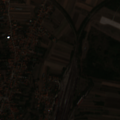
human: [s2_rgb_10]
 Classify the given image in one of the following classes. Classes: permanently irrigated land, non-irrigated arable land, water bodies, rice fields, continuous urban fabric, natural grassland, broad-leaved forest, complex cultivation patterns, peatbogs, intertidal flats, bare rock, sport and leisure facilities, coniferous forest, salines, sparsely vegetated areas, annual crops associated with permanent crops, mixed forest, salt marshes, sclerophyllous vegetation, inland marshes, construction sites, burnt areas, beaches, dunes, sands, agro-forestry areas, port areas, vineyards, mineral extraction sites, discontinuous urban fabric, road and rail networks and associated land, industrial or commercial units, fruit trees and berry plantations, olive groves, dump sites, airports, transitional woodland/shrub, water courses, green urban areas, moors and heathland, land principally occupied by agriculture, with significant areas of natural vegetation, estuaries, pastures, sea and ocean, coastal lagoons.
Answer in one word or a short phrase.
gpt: discontinuous urban fabric, road and rail networks and associated land, airports, green urban areas, non-irrigated arable land, complex cultivation patterns, land principally occupied by agriculture, with significant areas of natural vegetation